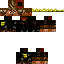
A male human skin with dark skin, wearing brown long hair dressed in a blue hoodie and black pants, featuring a closed mouth.